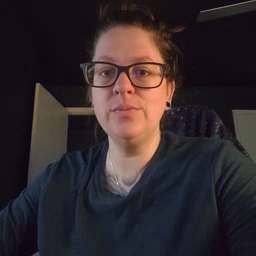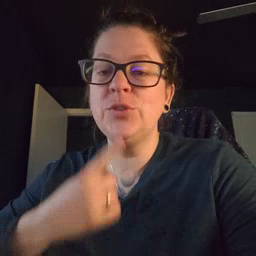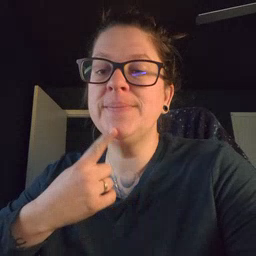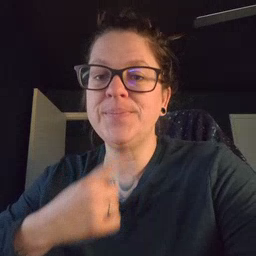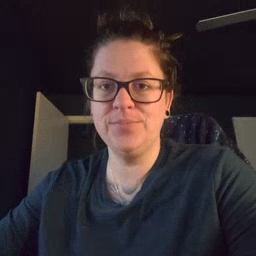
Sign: chin